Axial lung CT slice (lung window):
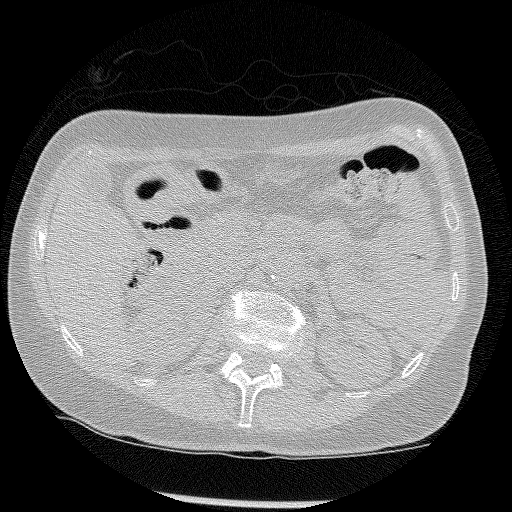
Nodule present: no